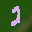
Label: 2